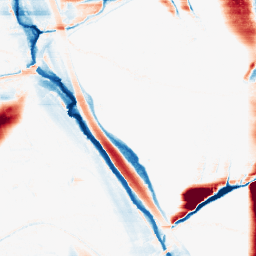
Category: morphological
Decomposition family: morphological_rect
Decomposition parameters: operation: average
width: 50
height: 5
Upsampling method: bspline
Upsampling parameters: scale: 8
Upsampling scale: 8